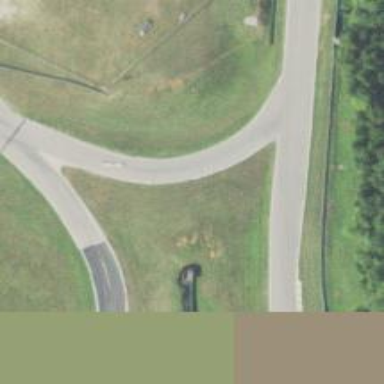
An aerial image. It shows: Raceway for motor sports.